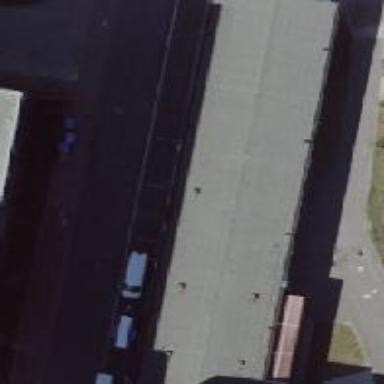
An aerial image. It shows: Industrial building.